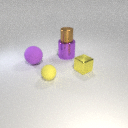
large purple metal cylinder to the right of large purple rubber sphere